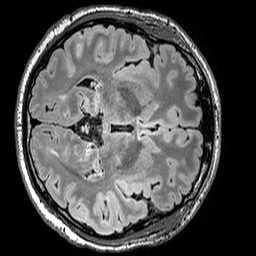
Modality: FLAIR
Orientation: axial
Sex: male
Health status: ill
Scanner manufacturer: siemens
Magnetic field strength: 3 T
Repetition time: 5 s
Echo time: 0.388 s